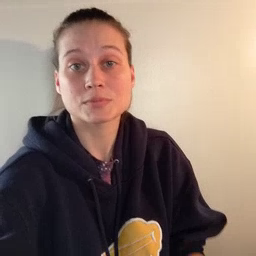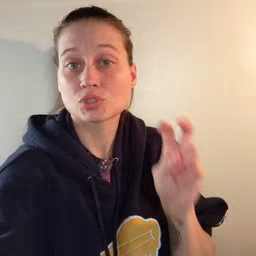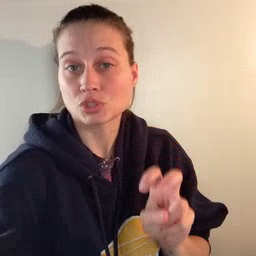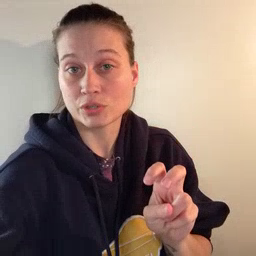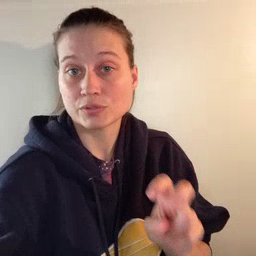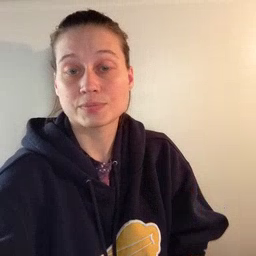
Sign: chair